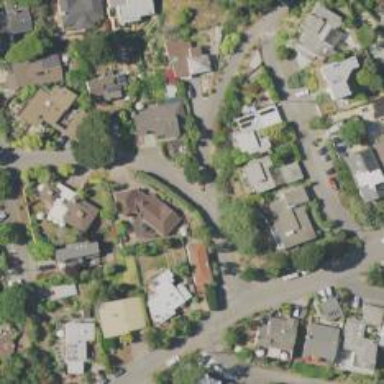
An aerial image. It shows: Neighborhood.